Question: I am learning how to code HTML and CSS, and I decided to make my own website in the process.
My question is: how would I align smaller text to a bigger object, for example, links to different pages on my website neatly aligned under my full name with the links flush to the of the beginning and end of my full name?
I know describing it may have been a bit confusing, so here's an image of what I mean:

Any suggestions?
Thanks!
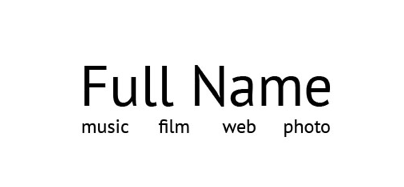
Answer: > links flush to the beginning and end of my full name
Get out of the habit of thinking this way as you design websites. This will lead to endless headaches and frustrations for you, as it depends on browser rendering (and possibly rendering bugs), the user's font size, the user's font, and loads of other factors you cannot control. Instead of going for 'pixel precision', the idea is simply to make it look as good as you can on most things.
When designing things like this, . What is the structure of what you're actually writing? In your linked image, 'Full Name' looks to me like a header (perhaps 'h1'), while menus like that are normally done as styled unordered lists ('ul') these days. Below is an example of how I might make something similar to what is in your image.
Here is the markup:
'''
<div id="container">
<h1>Full Name</h1>
<ul>
<li>music</li>
<li>film</li>
<li>web</li>
<li>photo</li>
</ul>
</div>
'''
and the CSS used, with comments:
'''
#container { border: 1px solid; }
h1 {
margin-bottom: 0;
text-align: center;
}
ul {
margin: 0.5em;
/* remove default padding inserted by browser */
padding-left: 0;
/* no bullets */
list-style-type: none;
/* this works on inline objects, not just text */
text-align: center;
}
li {
/* hybrid of inline and block; obeys text-align */
/* Also note this does not work in IE <9. Workarounds exist. */
display: inline-block;
padding: 3px;
}
'''
And here is the end result: <URL>